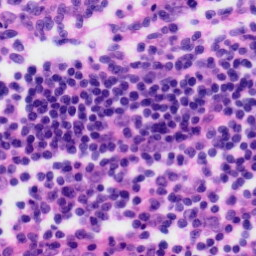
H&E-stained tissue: Tonsil